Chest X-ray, AP view. Patient: 53 years old, sex M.
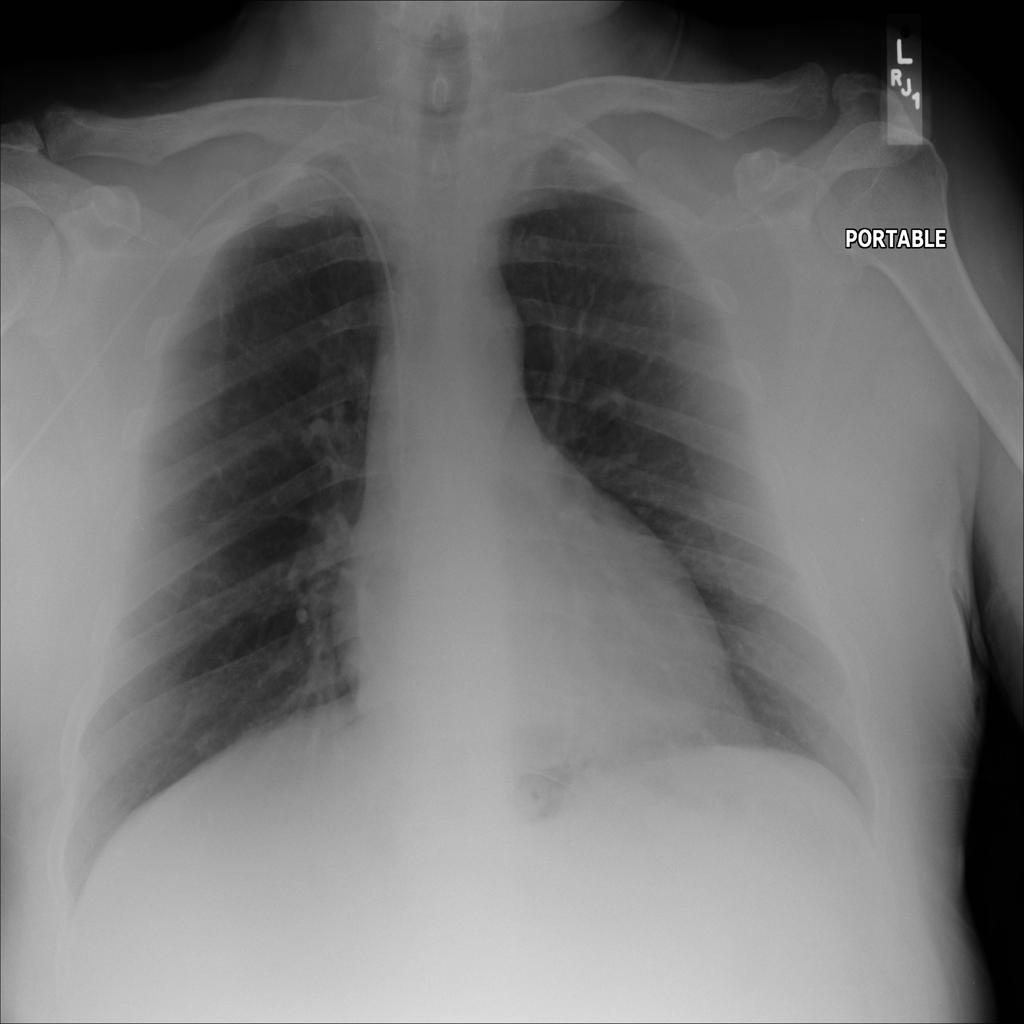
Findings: No Finding